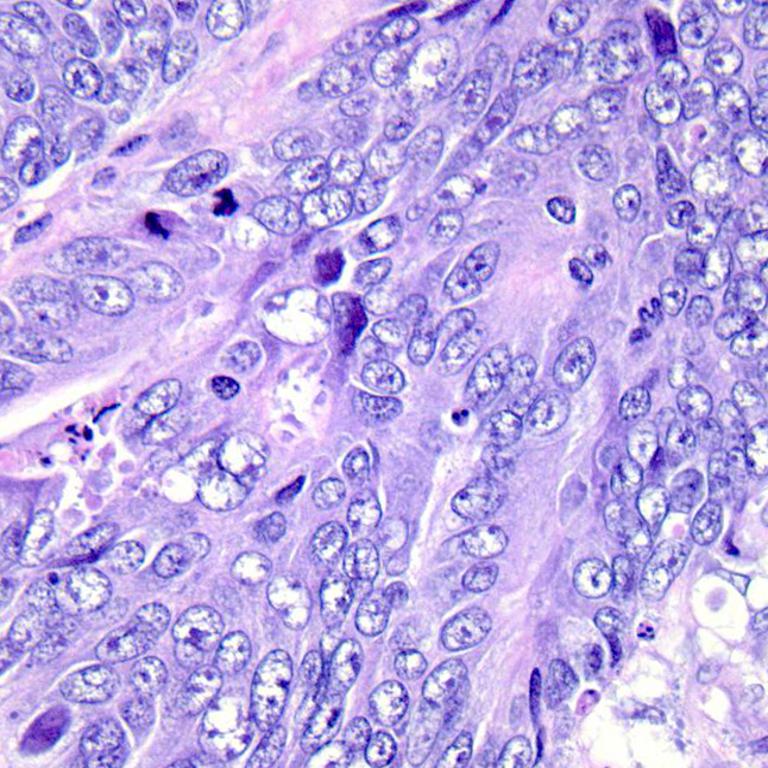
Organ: colon
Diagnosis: adenocarcinomas